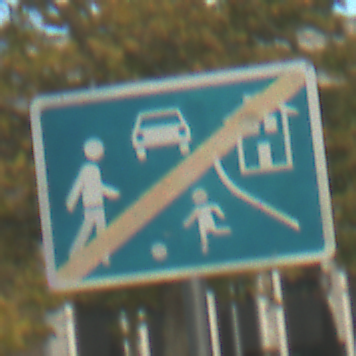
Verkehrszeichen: EndeVerkehrsberuhigterBereich
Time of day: MorningAfternoon
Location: Outdoor (Urban)
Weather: PartlyCloudy
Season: NotSpecified
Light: Natural